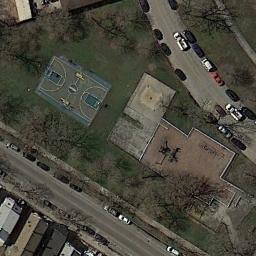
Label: basketball_court